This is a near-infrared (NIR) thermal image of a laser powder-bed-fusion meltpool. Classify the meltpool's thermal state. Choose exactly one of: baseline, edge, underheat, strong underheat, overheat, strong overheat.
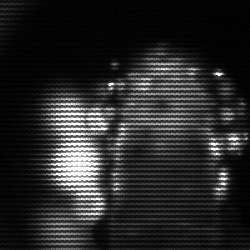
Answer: strong underheat